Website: crate-barrel
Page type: billing-address
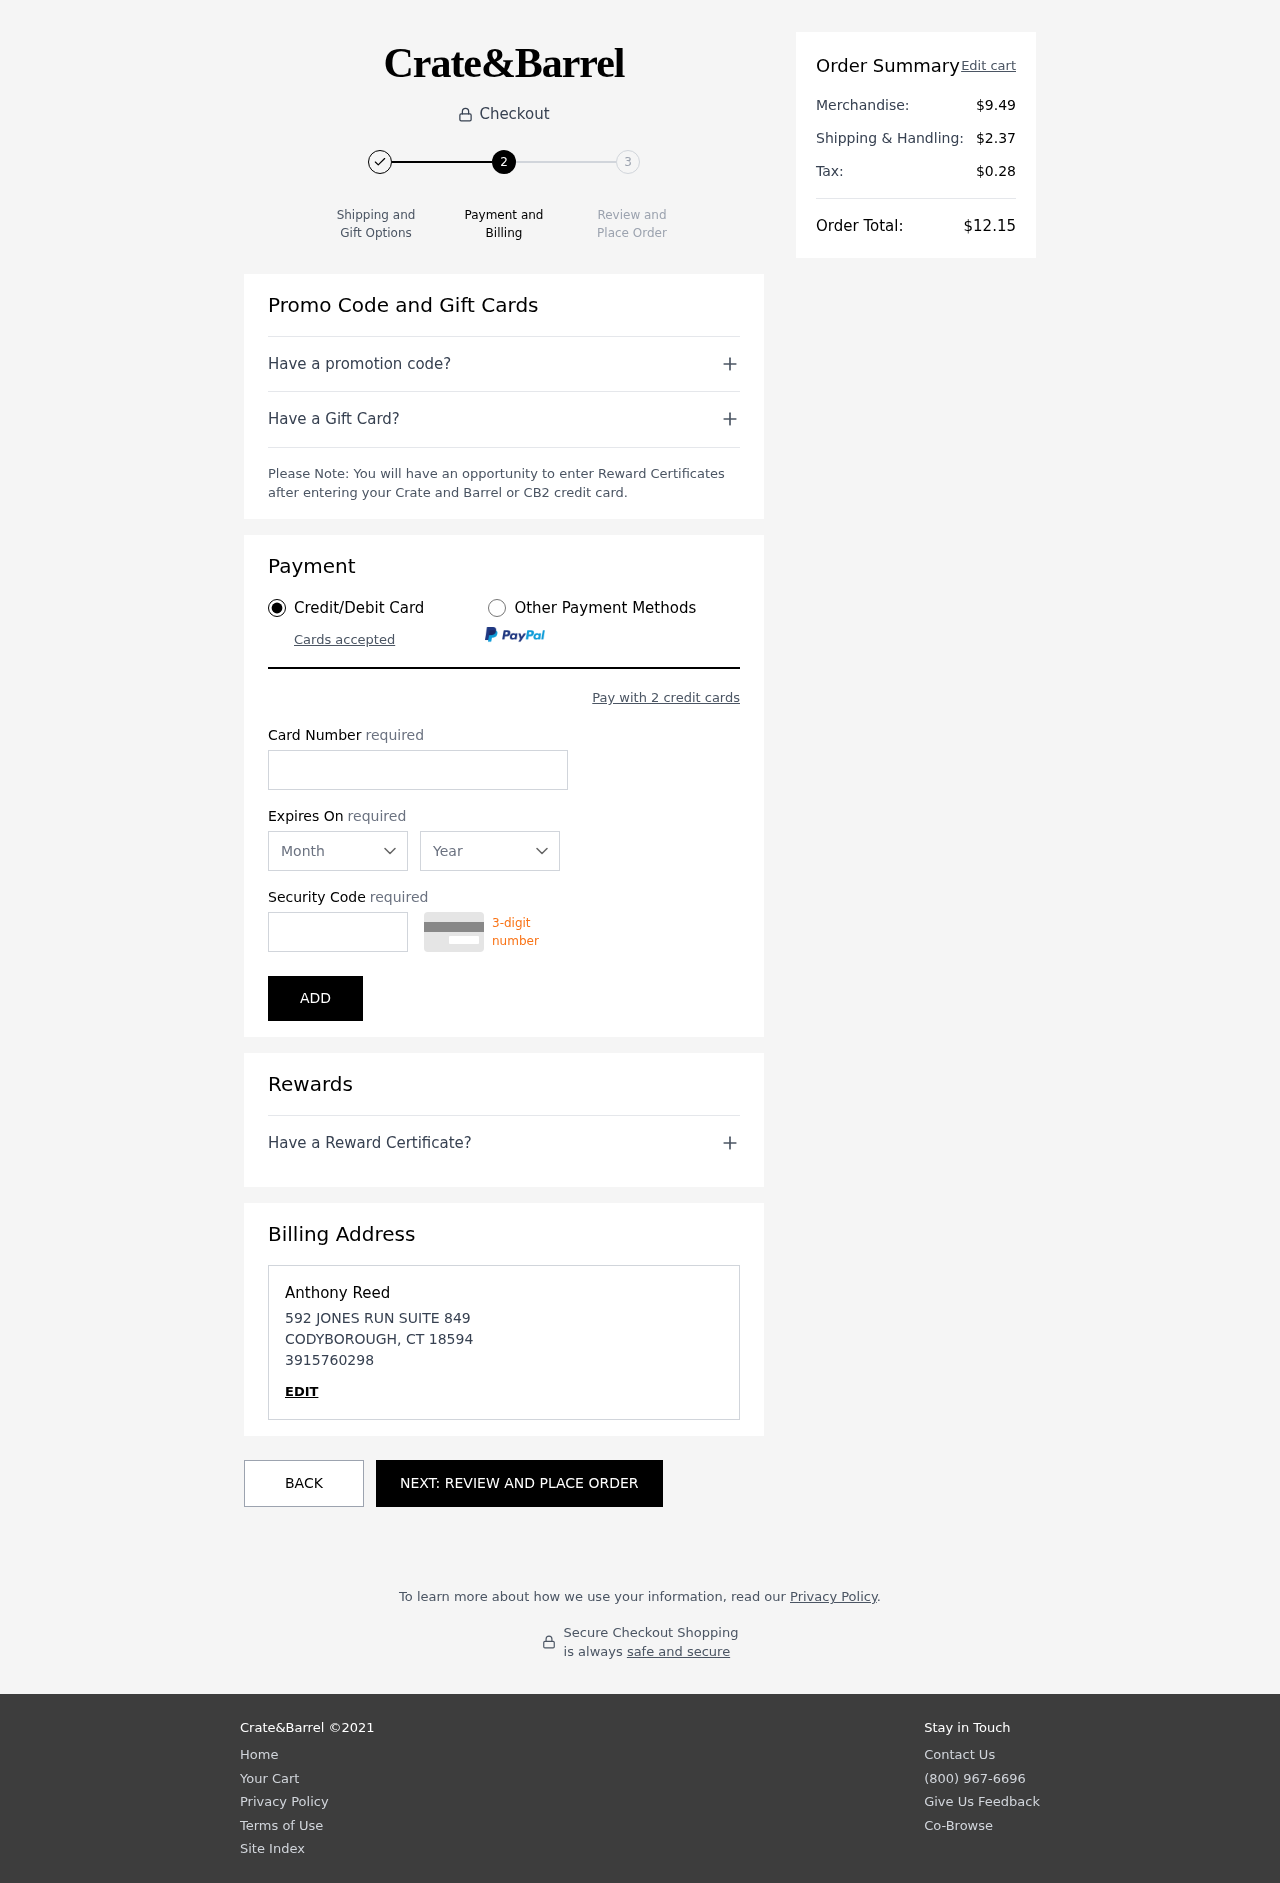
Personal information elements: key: PII_CARD_CVV
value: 270
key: PII_CARD_EXPIRY_MONTH
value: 04
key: PII_CARD_EXPIRY_YEAR
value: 26
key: PII_CARD_NUMBER
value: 2299 2251 1165 8950
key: PII_CITY
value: CODYBOROUGH
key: PII_FULLNAME
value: Anthony Reed
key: PII_PHONE
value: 3915760298
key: PII_POSTCODE
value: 18594
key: PII_STATE_ABBR
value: CT
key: PII_STREET
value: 592 JONES RUN SUITE 849
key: PII_FIRSTNAME
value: Anthony
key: PII_LASTNAME
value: Reed
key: PII_PHONE_LINE
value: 0298
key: PII_PHONE_SUFFIX
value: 0298
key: PII_POSTCODE_FULL
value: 18594
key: PII_PHONE2
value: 3915760298
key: PII_PHONE3
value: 3915760298
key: PII_FULLNAME2
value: Anthony Reed
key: PII_FULLNAME3
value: Anthony Reed
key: PII_FIRSTNAME2
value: Anthony
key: PII_FIRSTNAME3
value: Anthony
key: PII_LASTNAME2
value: Reed
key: PII_LASTNAME3
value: Reed
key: PII_FIRSTNAME_DERIVED
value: Anthony
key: PII_LASTNAME_DERIVED
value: Reed
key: PII_PHONE_NUMERIC
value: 3915760298
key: PII_POSTCODE_NUMERIC
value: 18594
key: PII_PHONE2_NUMERIC
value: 3915760298
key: PII_PHONE3_NUMERIC
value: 3915760298
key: PII_FULLNAME_DERIVED
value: Anthony Reed
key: PII_NAME_FULL_DERIVED
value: Anthony Reed
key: PII_PHONE_DIGITS
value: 3915760298
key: PII_PHONE_LAST4
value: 0298
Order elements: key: ORDER_SUBTOTAL
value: $9.49
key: ORDER_SHIPPING_COST
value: $2.37
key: ORDER_TAX
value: $0.28
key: ORDER_TOTAL
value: $12.15